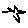
Label: star